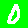
Digit: 0